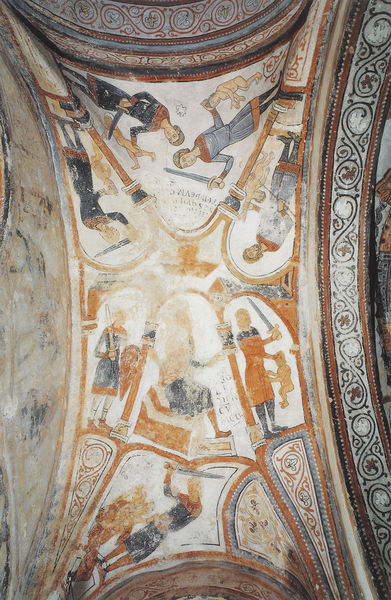
Titel: Advents- und Weihnachtszyklus
Standort: Léon, S. Isidoro, Pantheon (EU - E)
Schlagwörter: menschen, orange, rot, muster, ornament, decke, kinder, affe, könig, verzierung, gewölbe, schwert, ritter, fries, krieger, fresko, ornamentik, vierung, grausam, deckenfresko, kindermord, bethlehem, tötung, gewölbefresko, bethlehemitischer kindermord, bethelemitischer kindermord